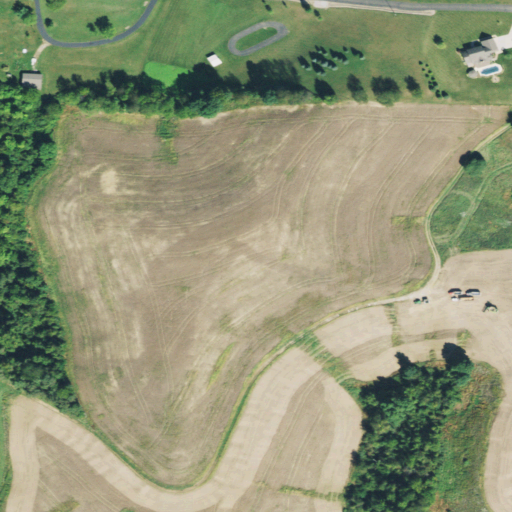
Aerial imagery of mountain in Ohio named Hardscrabble Hill containing cultivated crops, deciduous forest, open development, pasture, low intensity development, medium intensity development, and shrub